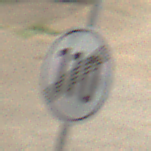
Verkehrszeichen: EndeGeschwindigkeit110
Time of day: Midday
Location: Outdoor (Nature)
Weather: PartlyCloudy
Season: NotSpecified
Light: Natural